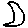
Label: moon